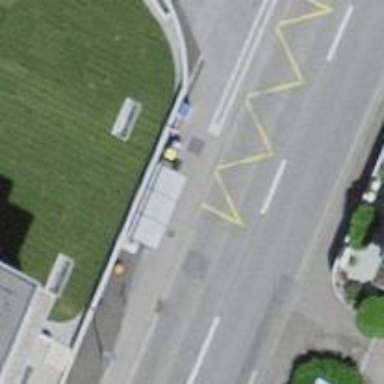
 serving as platform for public transportation."